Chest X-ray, PA view. Patient: 53 years old, sex F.
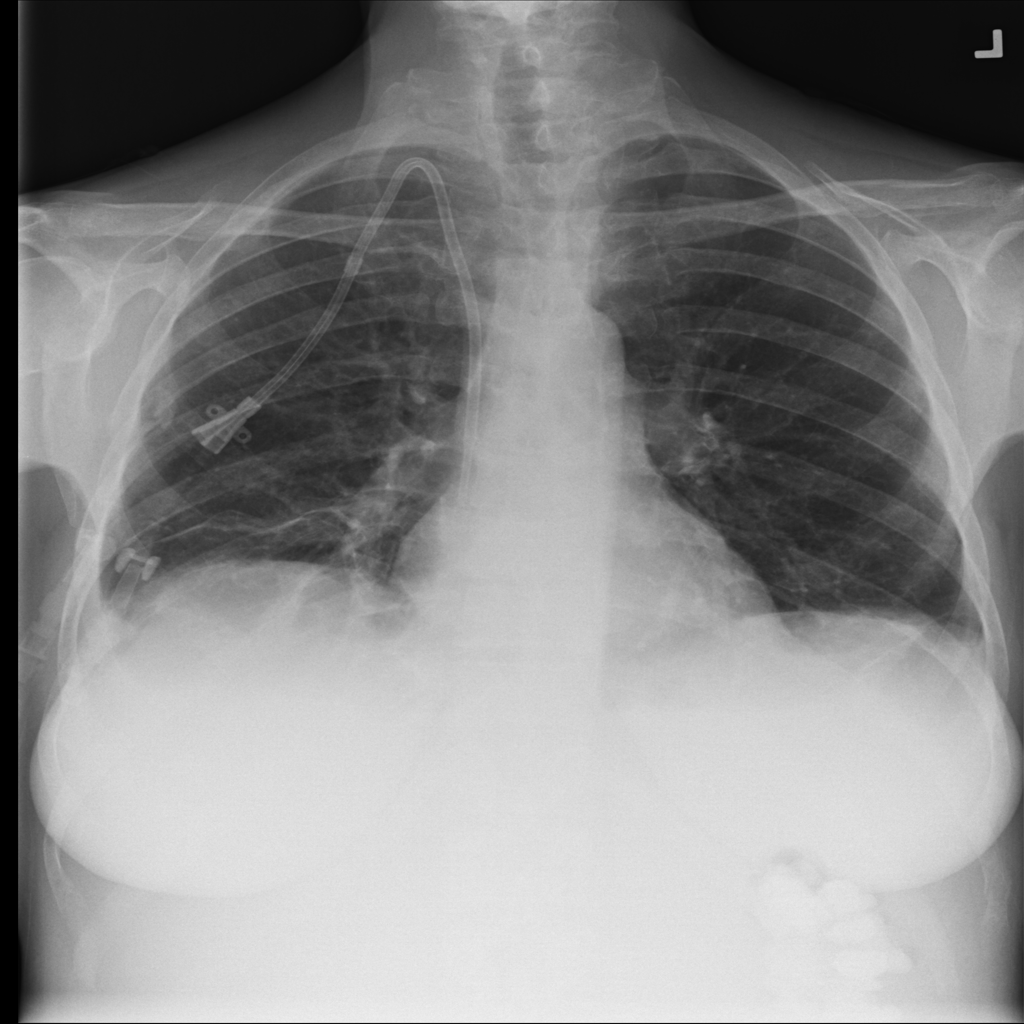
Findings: Effusion